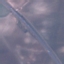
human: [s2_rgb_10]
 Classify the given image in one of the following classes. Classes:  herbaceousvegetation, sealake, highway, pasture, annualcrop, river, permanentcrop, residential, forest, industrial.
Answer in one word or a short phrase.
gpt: Highway